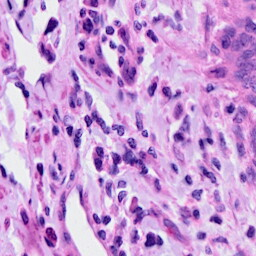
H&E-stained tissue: Cervix